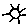
Label: sun